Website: macys
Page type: delivery-shipping
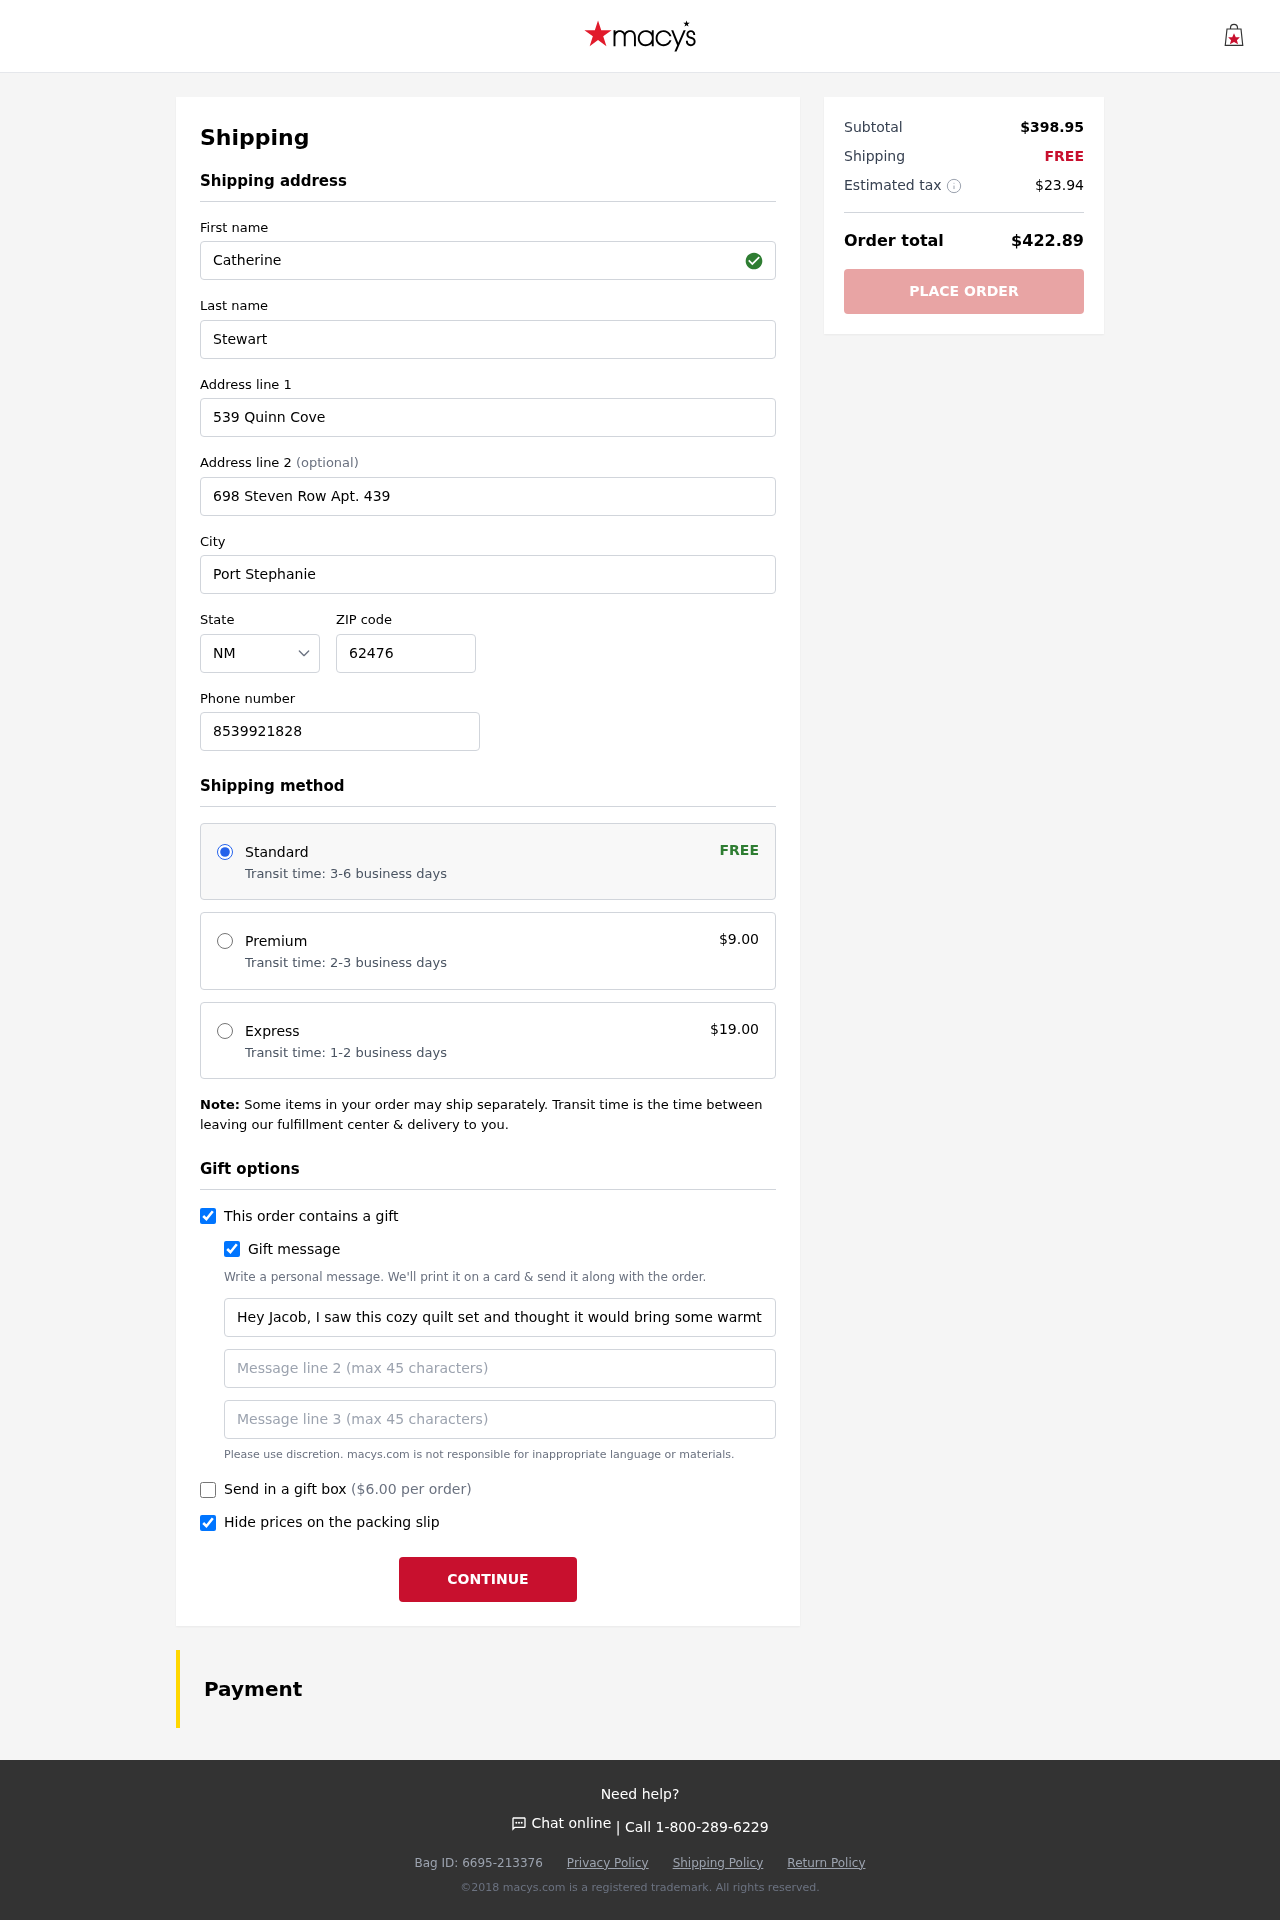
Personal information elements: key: PII_STATE_ABBR
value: NM
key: PII_FIRSTNAME
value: Catherine
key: PII_LASTNAME
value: Stewart
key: PII_STREET
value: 539 Quinn Cove
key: PII_STREET2
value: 698 Steven Row Apt. 439
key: PII_CITY
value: Port Stephanie
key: PII_POSTCODE
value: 62476
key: PII_PHONE
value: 8539921828
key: PII_GIFT_MESSAGE
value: Hey Jacob, I saw this cozy quilt set and thought it would bring some warmth and style to your space! I know how you love to make your home feel inviting. Enjoy snuggling up with it!  Catherine
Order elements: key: ORDER_SHIPPING_STANDARD
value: Transit time: 3-6 business days
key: ORDER_SHIPPING_COST
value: FREE
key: ORDER_SHIPPING_PREMIUM
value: Transit time: 2-3 business days
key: ORDER_SHIPPING_PREMIUM_PRICE
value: $9.00
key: ORDER_SHIPPING_EXPRESS
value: Transit time: 1-2 business days
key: ORDER_SHIPPING_EXPRESS_PRICE
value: $19.00
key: ORDER_GIFT_BOX_PRICE
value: ($6.00 per order)
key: ORDER_SUBTOTAL
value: $398.95
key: ORDER_SHIPPING_COST2
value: FREE
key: ORDER_TAX
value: $23.94
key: ORDER_TOTAL
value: $422.89